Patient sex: M
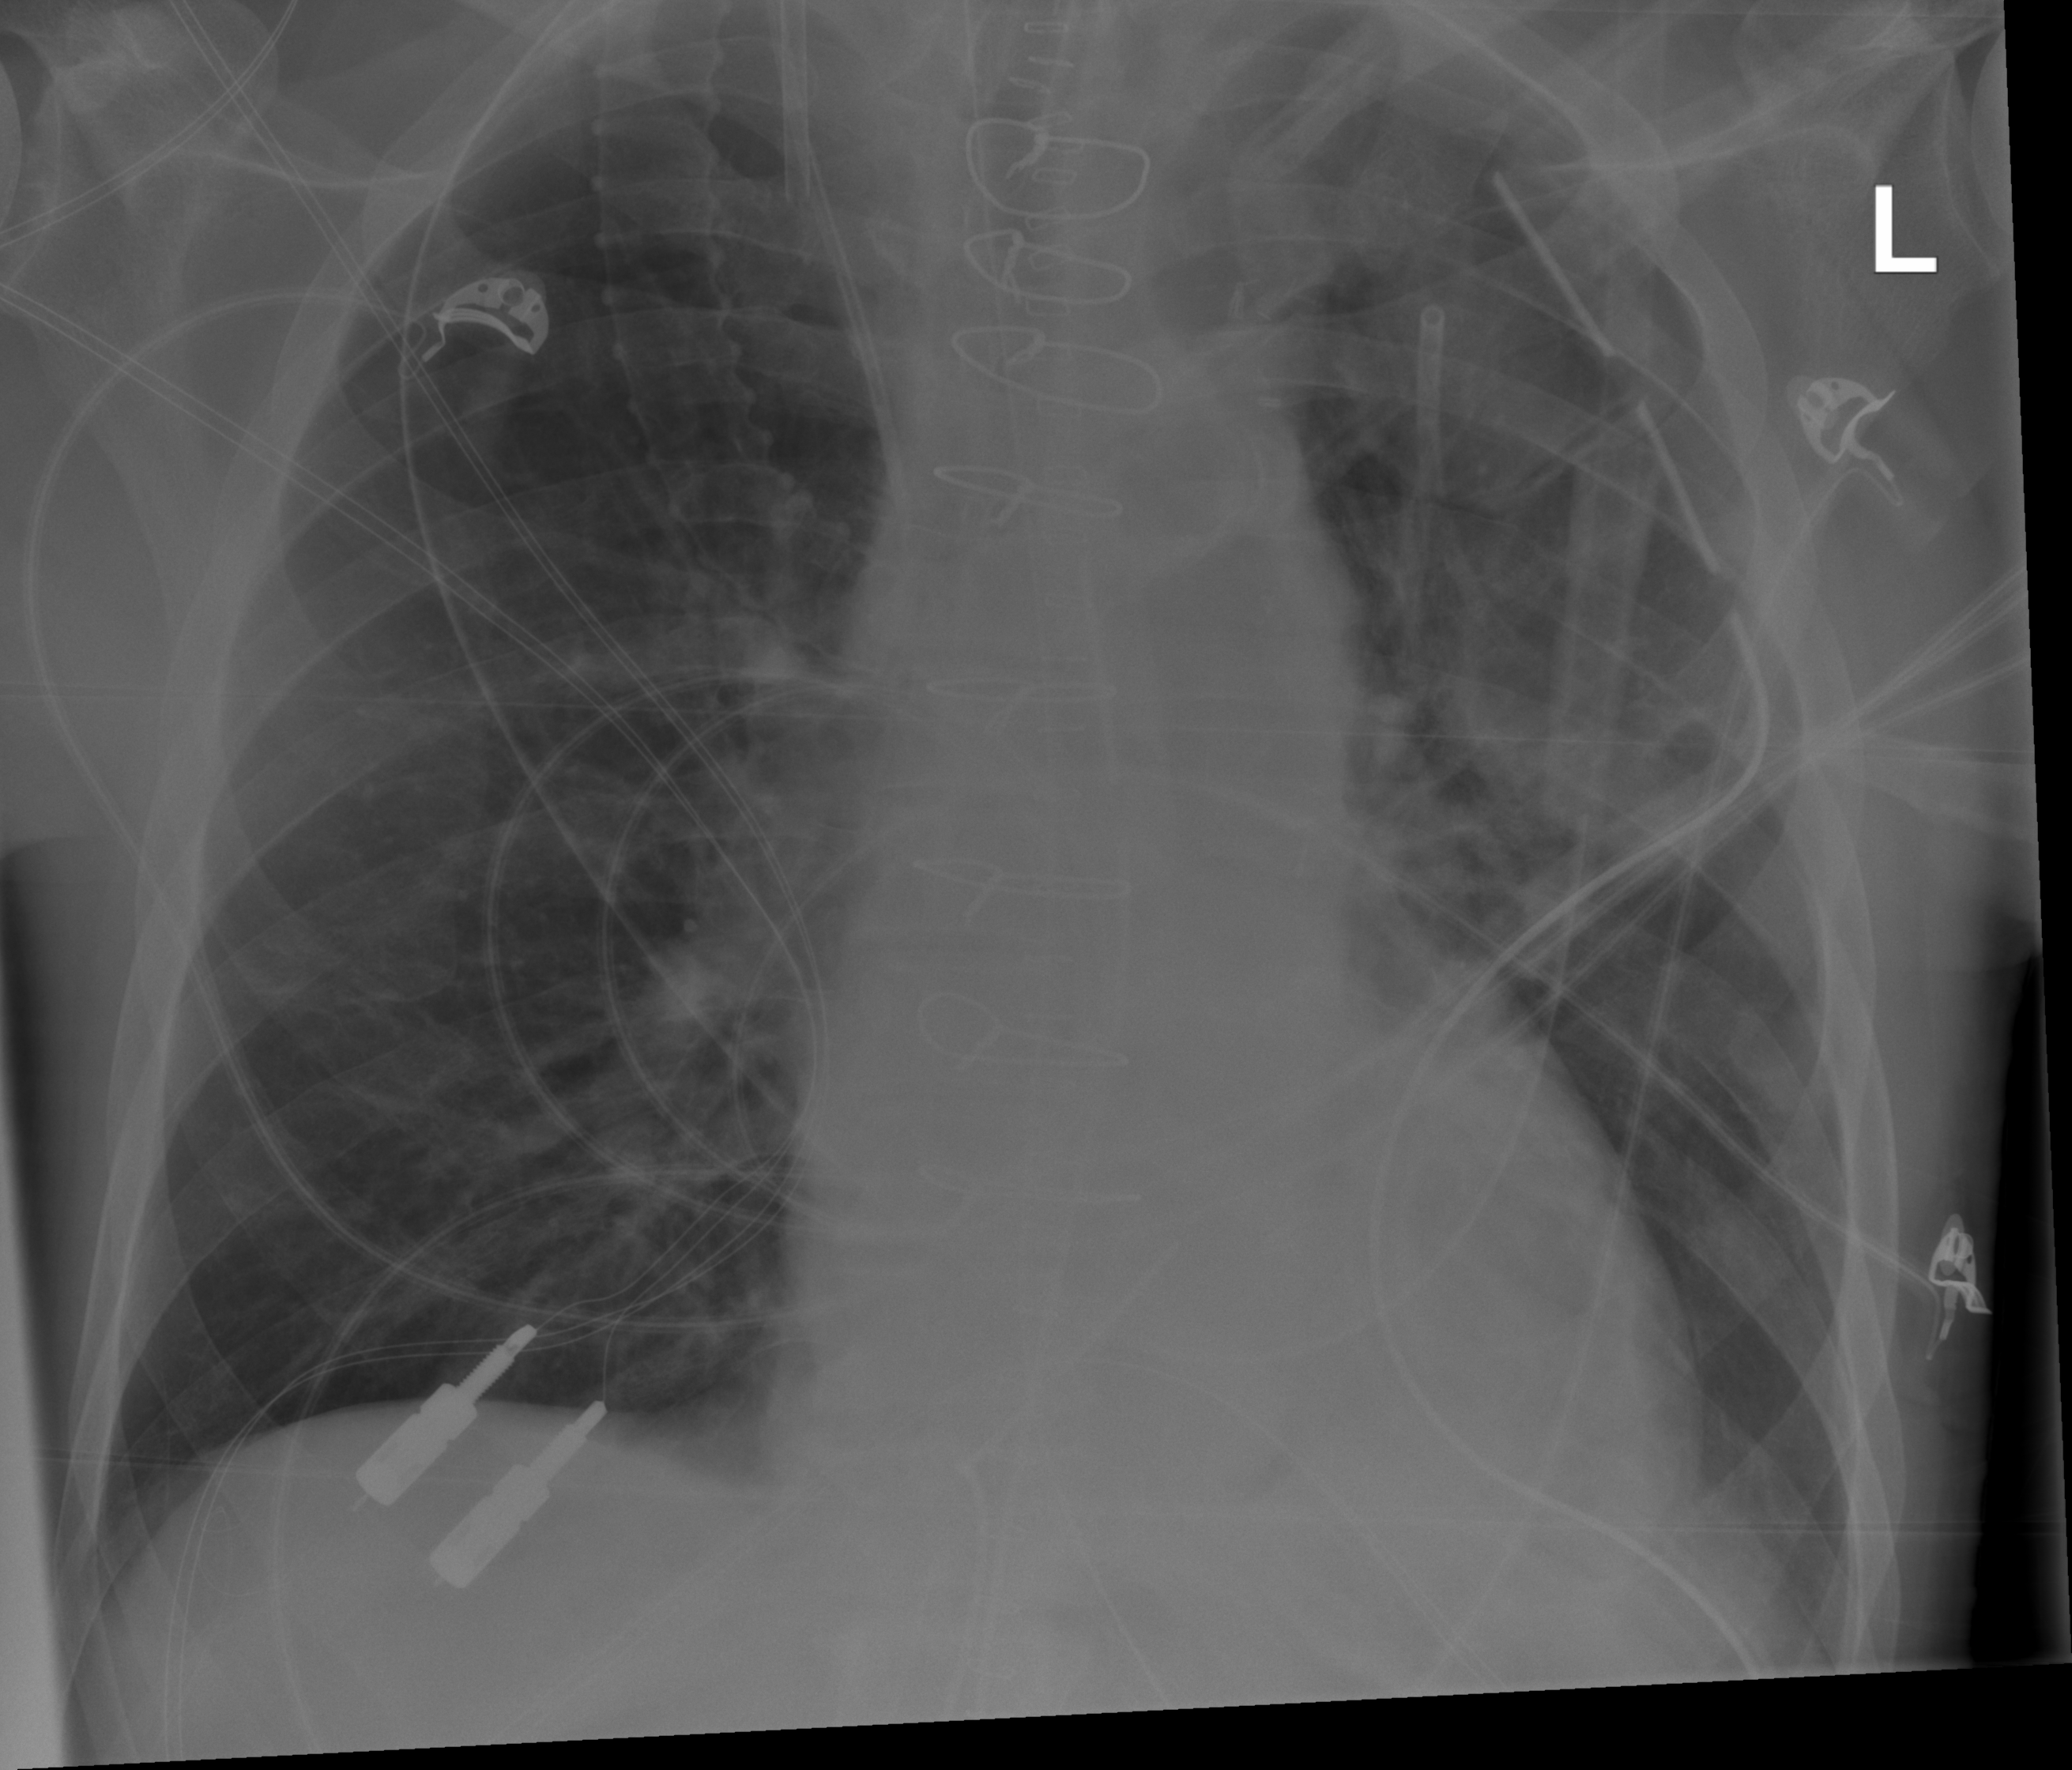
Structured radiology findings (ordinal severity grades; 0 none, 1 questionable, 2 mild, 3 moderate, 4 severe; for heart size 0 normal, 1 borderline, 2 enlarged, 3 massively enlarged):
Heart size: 0
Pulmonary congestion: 0
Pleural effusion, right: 0
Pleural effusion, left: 2
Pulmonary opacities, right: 0
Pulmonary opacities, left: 0
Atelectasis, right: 0
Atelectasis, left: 0